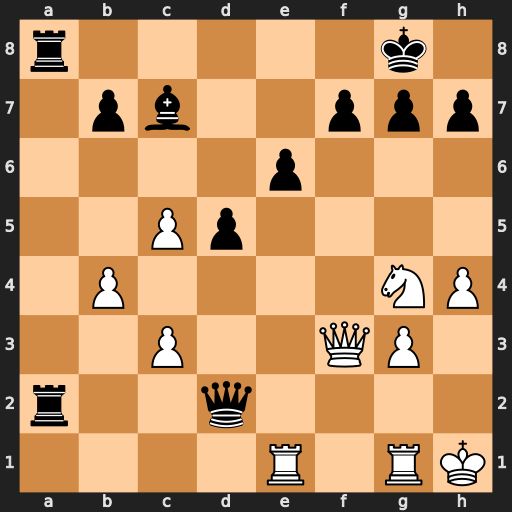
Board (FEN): r5k1/1pb2ppp/4p3/2Pp4/1P4NP/2P2QP1/r2q4/4R1RK
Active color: w
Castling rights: -
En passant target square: -
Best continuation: Ref1 Rf8 Rf2 Qxf2 Nxf2